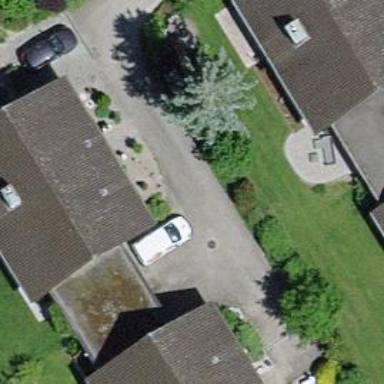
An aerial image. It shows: Semi-detached house with gabled roof.